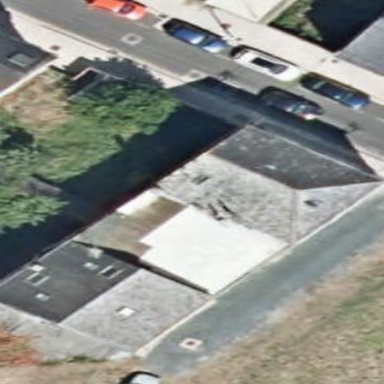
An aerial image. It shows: Warehouse.